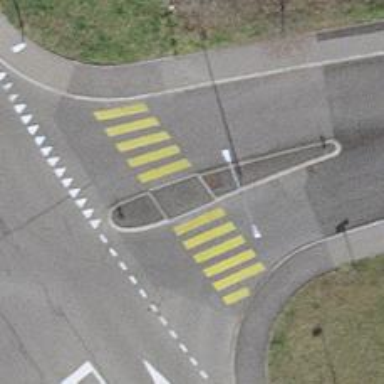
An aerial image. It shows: Marked footway crossing with pedestrian island.